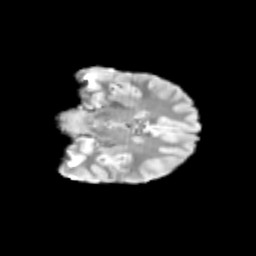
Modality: T2w
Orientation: coronal
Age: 11
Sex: female
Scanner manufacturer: siemens
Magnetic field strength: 3 T
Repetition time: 3.8 s
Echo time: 0.07 s